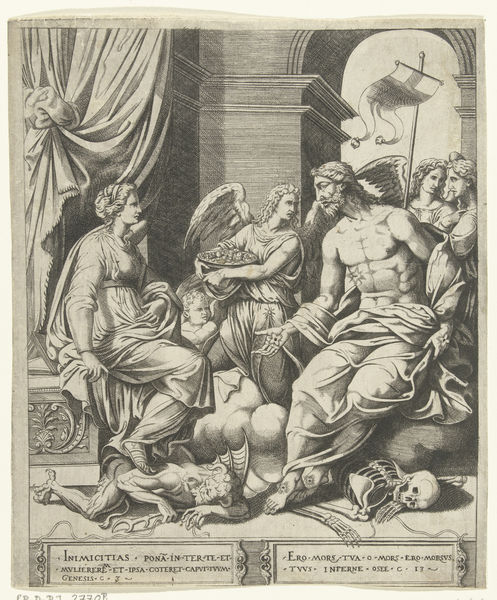
Titel: Allegorie met Christus die zijn wonden toont
Künstler: Cornelis Bosch
Standort: Amsterdam
Institution: Rijksmuseum
Schlagwörter: flügel, hand, mann, wolken, sitzen, frau, zeichnung, leute, bart, knoten, schädel, tod, tot, füllhorn, vorhang, kind, renaissance, engel, putto, schrift, bogen, fahne, grafik, graphik, rundbogen, banner, inschrift, vanitas, druck, druckgraphik, druckgrafik, radierung, stich, text, buchstaben, allegorie, dämon, mythologie, skelett, christus, jesus, jesus christus, wundmale, götter, teufel, ungeheuer, sieger, auferstehung, drache, groteske, gerippe, skellett, latein, triumpf, pfingsten, salvator, skellet, auferstandene, kreuzfahne, 1580, massenmord, christus triumphans, chriwstus